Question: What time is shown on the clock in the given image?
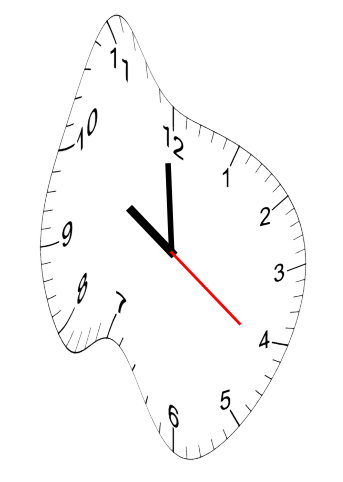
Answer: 09:59:21